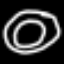
Label: donut